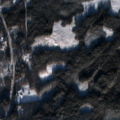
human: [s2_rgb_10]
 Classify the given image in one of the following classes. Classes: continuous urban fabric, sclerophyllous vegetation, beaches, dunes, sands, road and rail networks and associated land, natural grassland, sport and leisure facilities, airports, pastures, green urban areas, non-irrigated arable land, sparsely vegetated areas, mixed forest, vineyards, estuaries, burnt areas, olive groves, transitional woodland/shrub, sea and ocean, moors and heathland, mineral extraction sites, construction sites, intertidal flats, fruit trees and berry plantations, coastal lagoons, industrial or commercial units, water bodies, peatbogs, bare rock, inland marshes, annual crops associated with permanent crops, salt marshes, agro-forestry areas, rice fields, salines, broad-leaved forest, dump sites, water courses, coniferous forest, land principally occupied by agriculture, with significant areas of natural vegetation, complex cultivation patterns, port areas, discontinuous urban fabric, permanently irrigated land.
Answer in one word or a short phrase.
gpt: broad-leaved forest, coniferous forest, mixed forest, transitional woodland/shrub